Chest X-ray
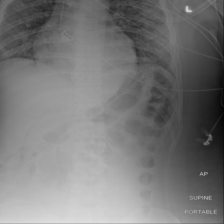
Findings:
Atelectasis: negative
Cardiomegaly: negative
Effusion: negative
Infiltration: negative
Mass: negative
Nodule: negative
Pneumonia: negative
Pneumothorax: negative
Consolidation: negative
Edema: negative
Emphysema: negative
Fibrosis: negative
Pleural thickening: negative
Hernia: negative